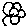
Label: flower